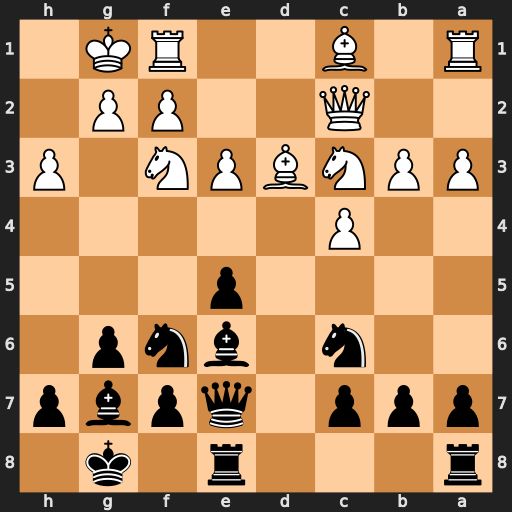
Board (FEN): r3r1k1/ppp1qpbp/2n1bnp1/4p3/2P5/PPNBPN1P/2Q2PP1/R1B2RK1
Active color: b
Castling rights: -
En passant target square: -
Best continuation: e4 Bxe4 Nxe4